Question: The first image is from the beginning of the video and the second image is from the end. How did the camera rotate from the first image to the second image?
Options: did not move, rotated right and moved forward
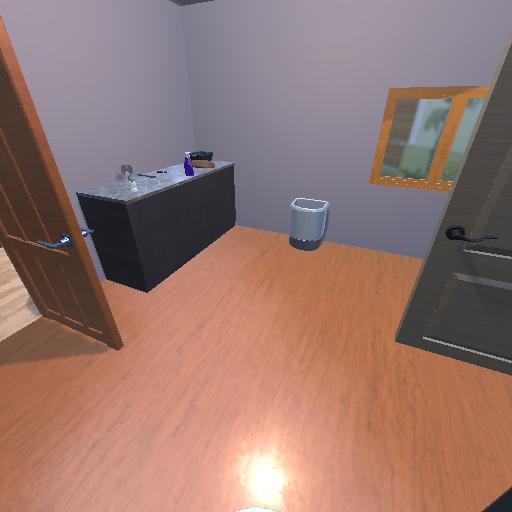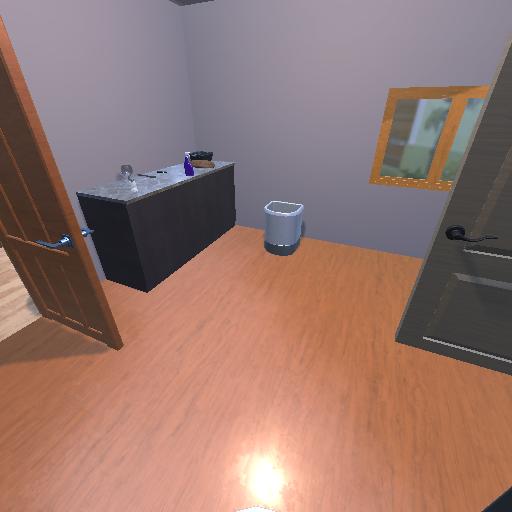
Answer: did not move